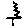
Label: tree